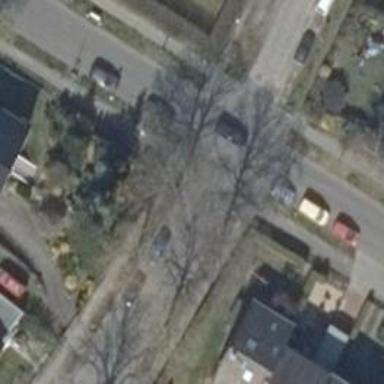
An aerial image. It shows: Deciduous broadleaved tree.